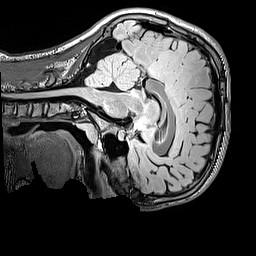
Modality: FLAIR
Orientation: sagittal
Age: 12
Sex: male
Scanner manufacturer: siemens
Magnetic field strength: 3 T
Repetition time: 5 s
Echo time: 0.388 s